Question: I'm looking for a that will auto align (auto format) my files. Something similar to visual studio ctrl+k, ctrl+d effect only for notepad++.
Anybody know something like that?
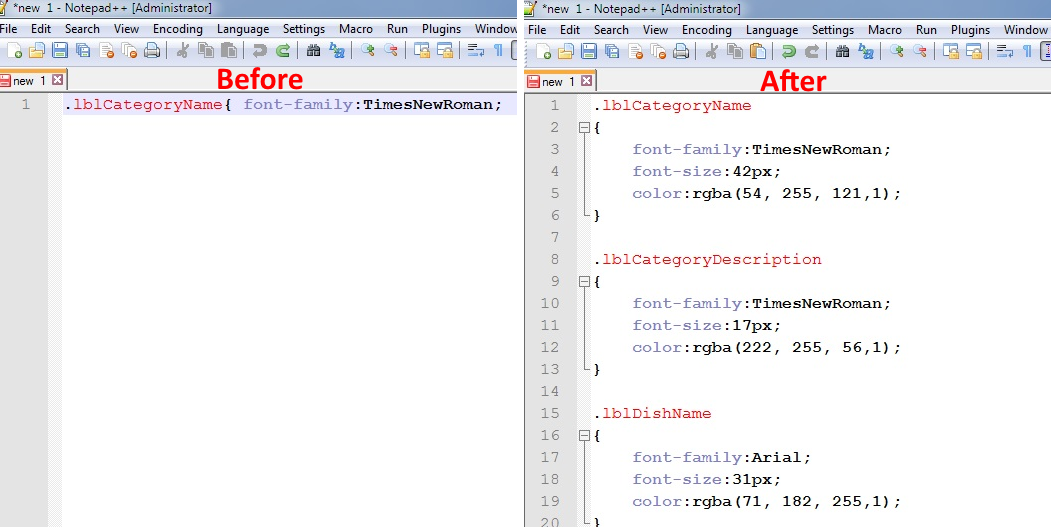
Answer: try JSON Viewer...
after installing select all content of css and "Ctrl + shift + alt + m" . It will format your css.